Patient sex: M
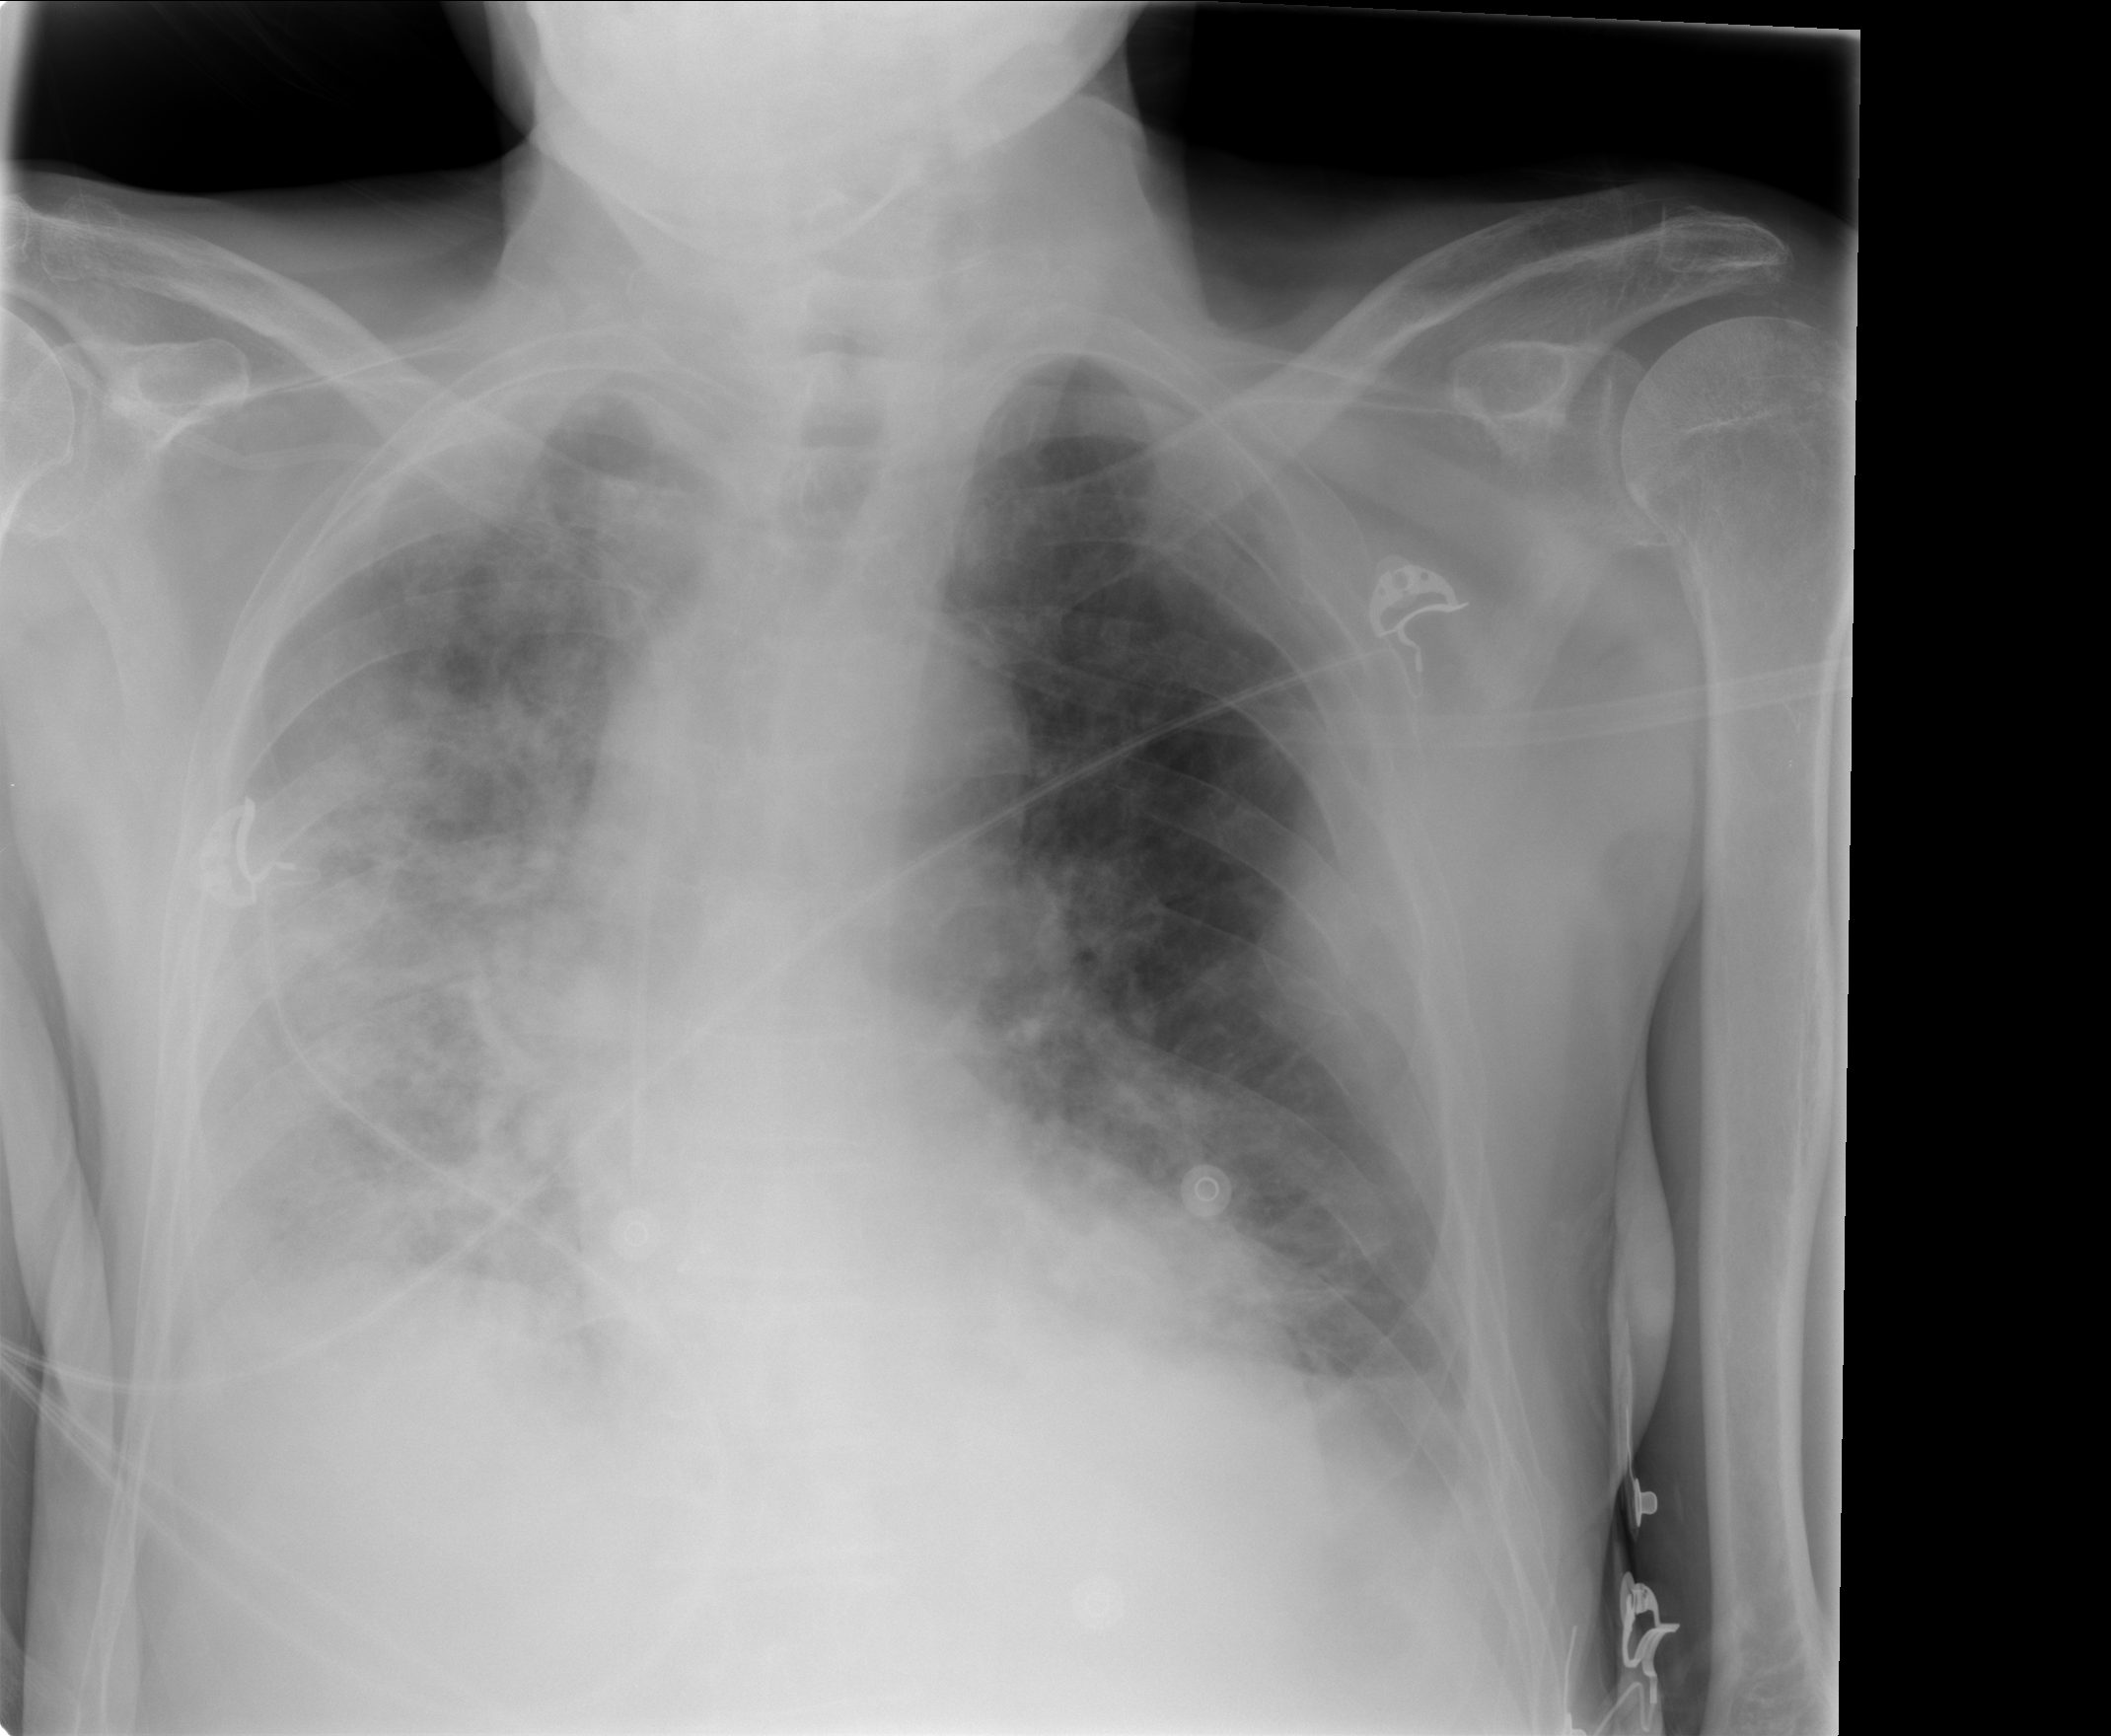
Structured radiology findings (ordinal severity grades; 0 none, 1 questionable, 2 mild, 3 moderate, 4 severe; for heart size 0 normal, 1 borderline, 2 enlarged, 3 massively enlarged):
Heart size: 0
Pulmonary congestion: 2
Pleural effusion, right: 2
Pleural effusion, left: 2
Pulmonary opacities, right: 3
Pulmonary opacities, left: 2
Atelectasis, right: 4
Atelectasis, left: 2